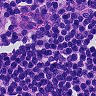
Metastatic tissue present: no